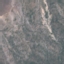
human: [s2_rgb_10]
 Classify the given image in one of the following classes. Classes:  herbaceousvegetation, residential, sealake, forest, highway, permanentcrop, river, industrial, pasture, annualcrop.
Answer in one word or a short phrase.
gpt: HerbaceousVegetation